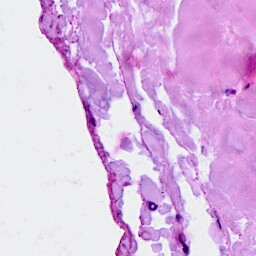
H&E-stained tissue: Breast